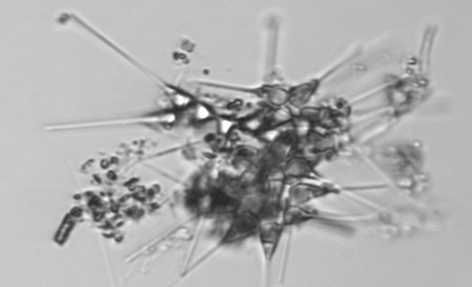
Label: Asterionellopsis_glacialis